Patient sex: M
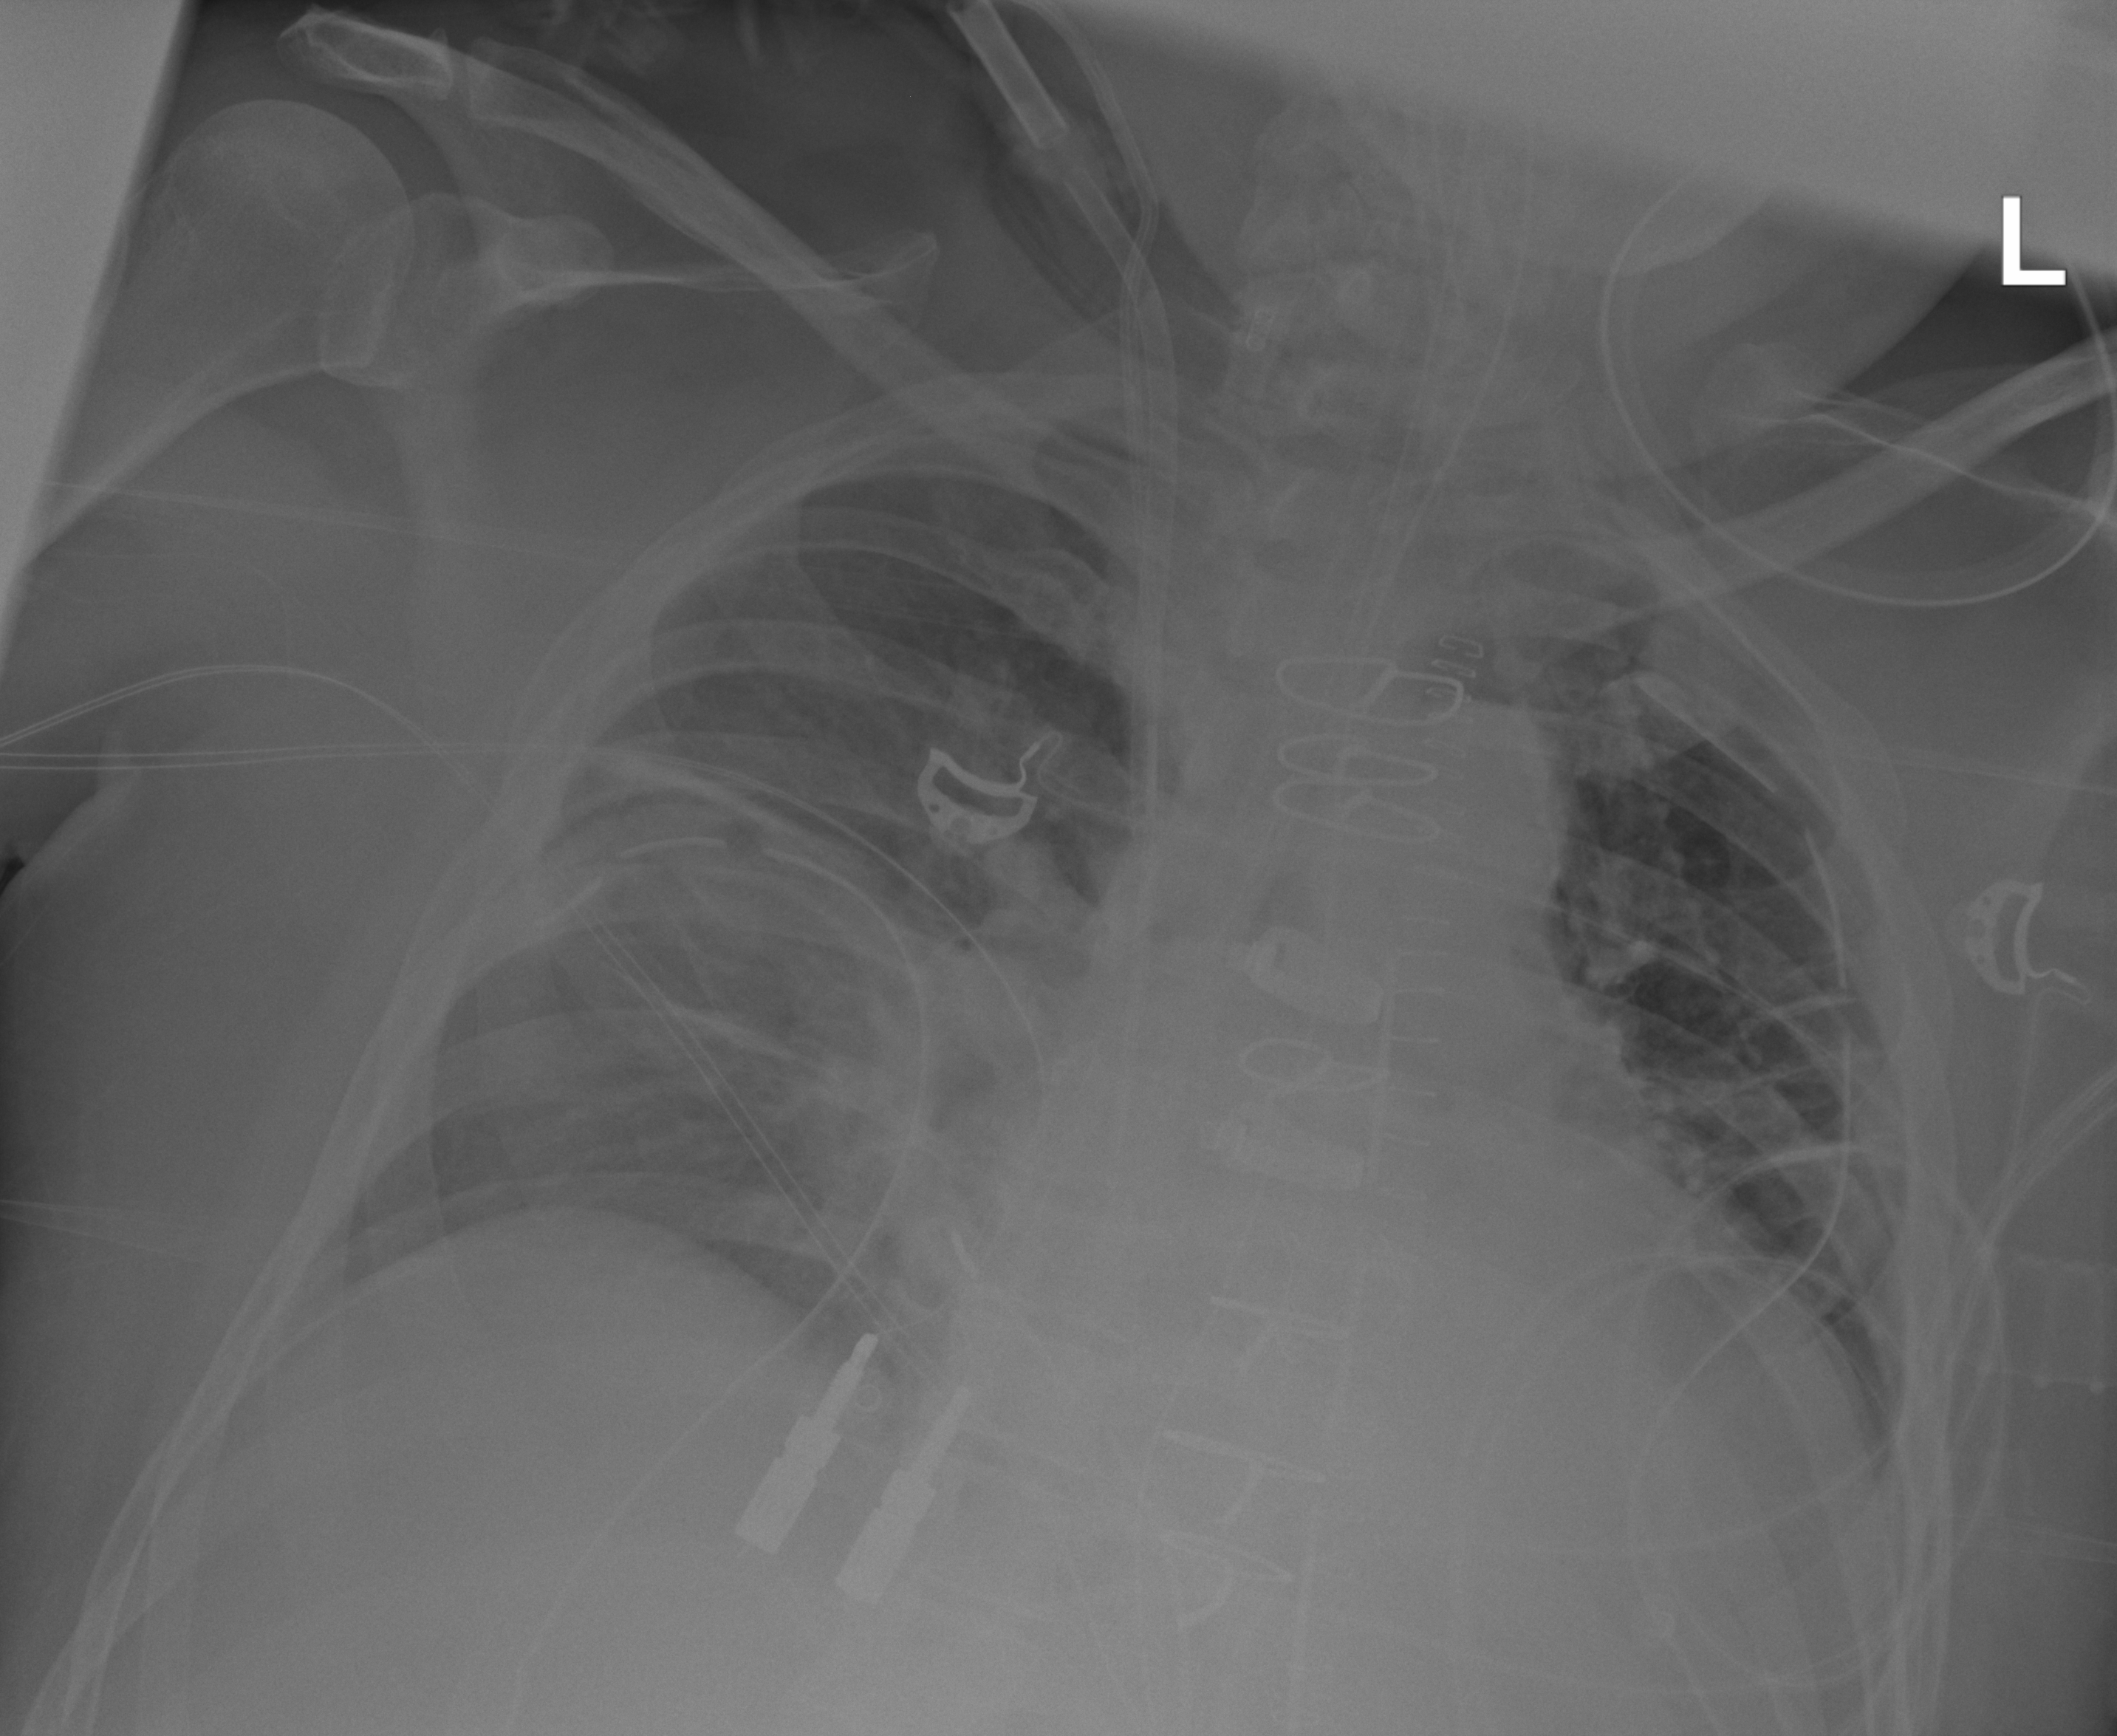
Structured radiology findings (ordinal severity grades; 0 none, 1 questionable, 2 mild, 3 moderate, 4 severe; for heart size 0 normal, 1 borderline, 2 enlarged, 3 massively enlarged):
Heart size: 2
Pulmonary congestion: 0
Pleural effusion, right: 0
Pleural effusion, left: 0
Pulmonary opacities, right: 2
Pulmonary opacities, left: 0
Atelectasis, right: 2
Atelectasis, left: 0